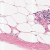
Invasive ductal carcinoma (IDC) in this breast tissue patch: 0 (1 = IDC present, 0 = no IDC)